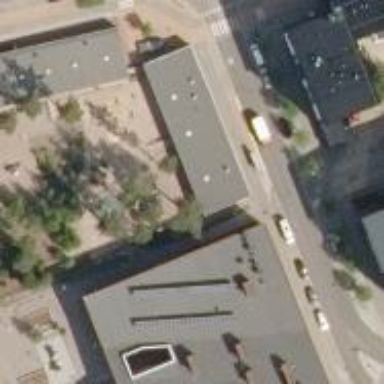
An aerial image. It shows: Kindergarten.